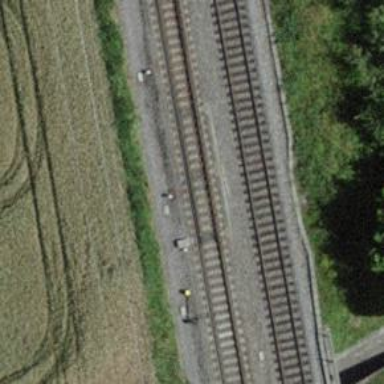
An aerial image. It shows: Single railway track with electrification through contact line.